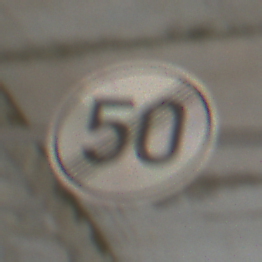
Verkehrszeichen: EndeGeschwindigkeit50
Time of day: MorningAfternoon
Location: Roofed (Suburban)
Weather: PartlyCloudy
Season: Winter
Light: Natural